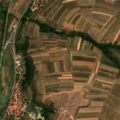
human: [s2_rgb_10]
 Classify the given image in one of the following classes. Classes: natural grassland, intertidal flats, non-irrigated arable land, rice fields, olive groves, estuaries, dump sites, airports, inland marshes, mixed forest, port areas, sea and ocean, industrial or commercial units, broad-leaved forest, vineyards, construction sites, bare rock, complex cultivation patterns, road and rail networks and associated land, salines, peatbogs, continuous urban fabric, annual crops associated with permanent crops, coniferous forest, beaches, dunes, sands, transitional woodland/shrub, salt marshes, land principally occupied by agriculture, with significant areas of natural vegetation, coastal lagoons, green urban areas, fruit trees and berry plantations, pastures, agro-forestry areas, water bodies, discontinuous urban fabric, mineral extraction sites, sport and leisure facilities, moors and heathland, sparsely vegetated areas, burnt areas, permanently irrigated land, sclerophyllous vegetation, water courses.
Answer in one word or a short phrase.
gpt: discontinuous urban fabric, non-irrigated arable land